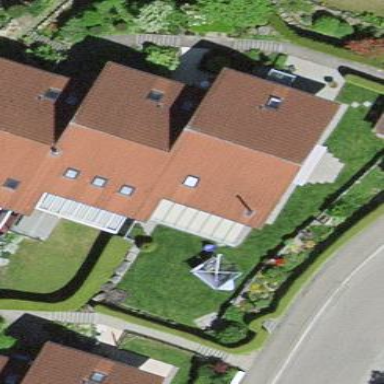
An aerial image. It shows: House with gabled roof that runs across the building.